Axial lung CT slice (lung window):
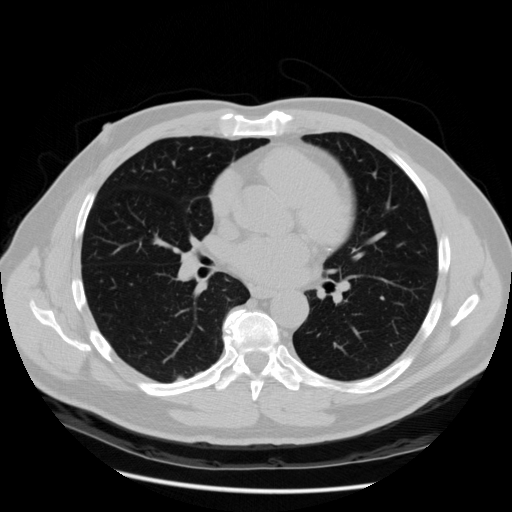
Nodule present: no